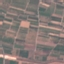
Land use / land cover class: PermanentCrop